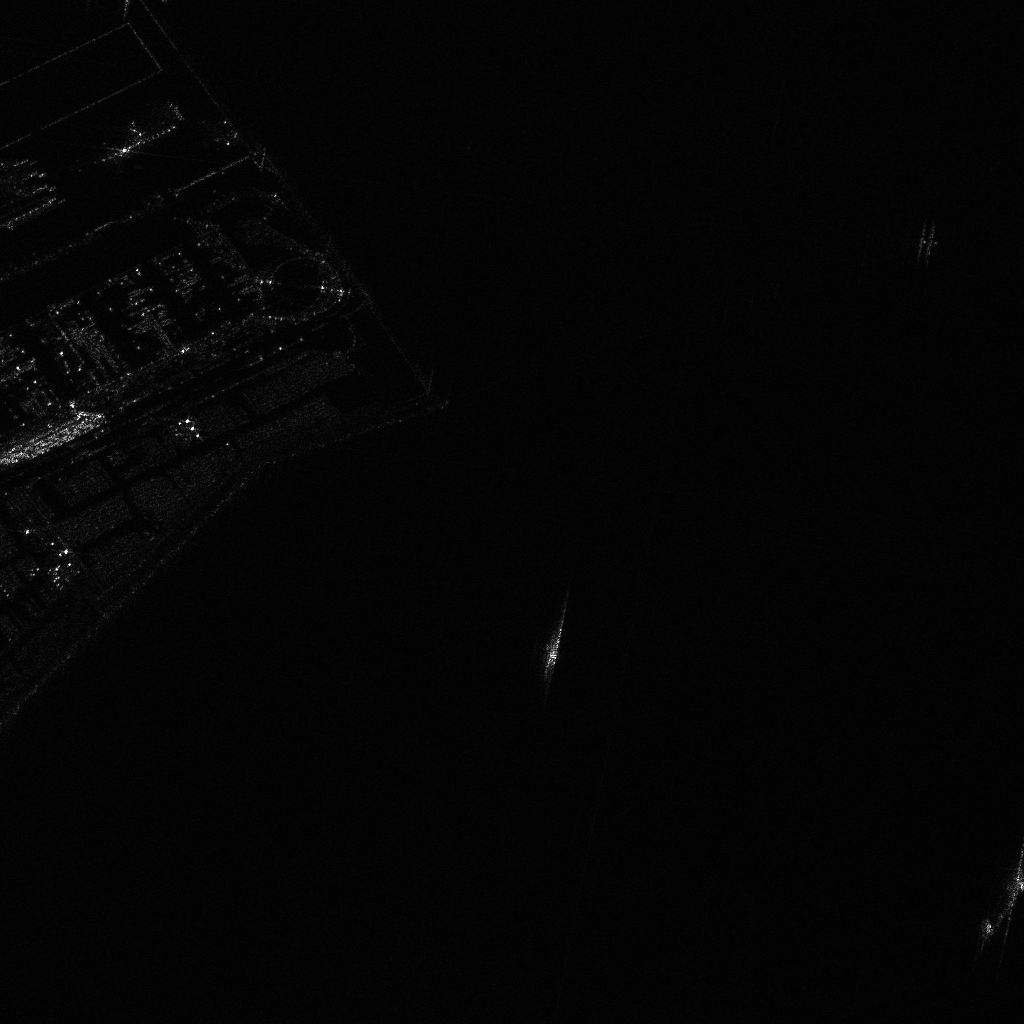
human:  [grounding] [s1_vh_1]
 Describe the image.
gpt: In the satellite image, there is  <ref>1 large container </ref> <box>[[96, 84, 99, 91, 33]]</box> located at bottom right,  <ref>1 medium container </ref> <box>[[52, 60, 54, 67, 9]]</box> located at center.